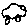
Label: car